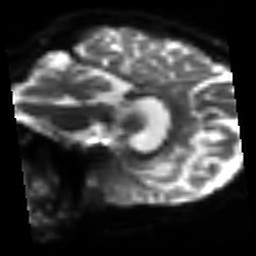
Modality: sbref
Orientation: sagittal
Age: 62
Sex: female
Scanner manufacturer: siemens
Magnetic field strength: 3 T
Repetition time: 3.2 s
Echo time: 0.081 s